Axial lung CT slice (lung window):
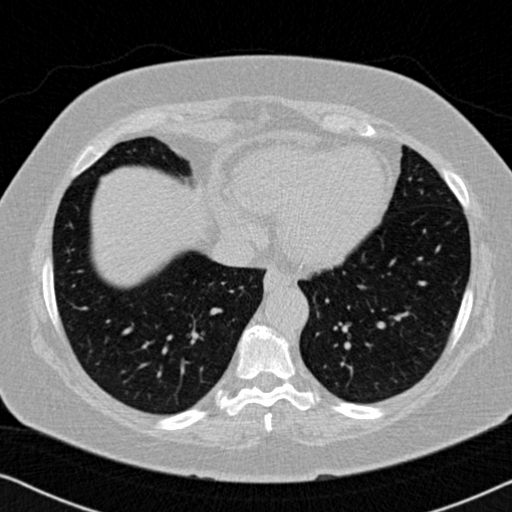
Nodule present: no